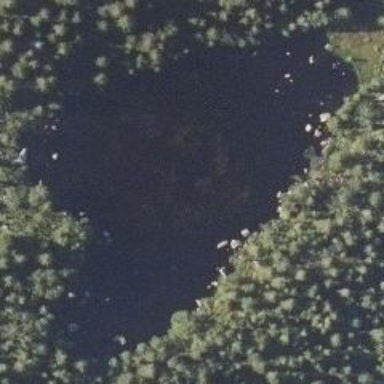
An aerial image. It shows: Lake with natural water.